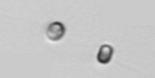
Label: Thalassiosira